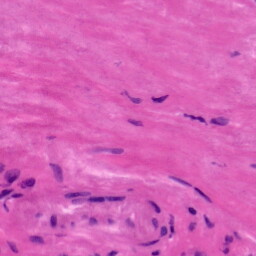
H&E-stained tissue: Tonsil